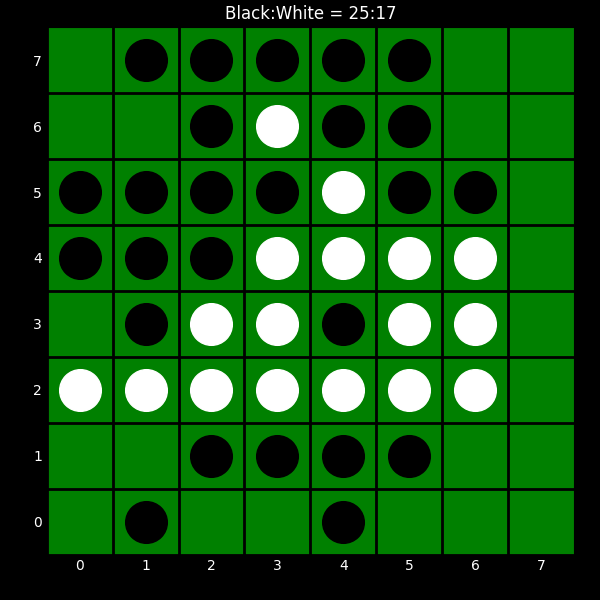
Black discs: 25
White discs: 17